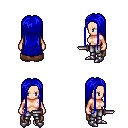
a pixel art fantasy rpg character, female body template, human, light skin, brown cape, metal pants, blue extra-long hairstyle, metal boots, dagger, four views (front, back, left, right), 2x2 character sprite sheet, small pixel art, hard edges, no anti-aliasing